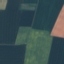
Land use / land cover: AnnualCrop